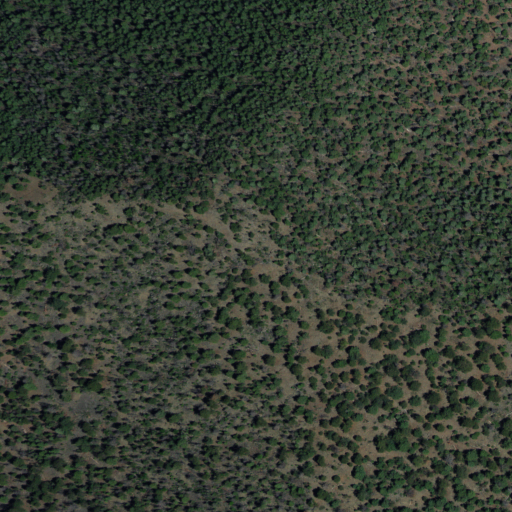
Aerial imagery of mountain in New Mexico named Escondido Mountain containing evergreen forest and mixed forest